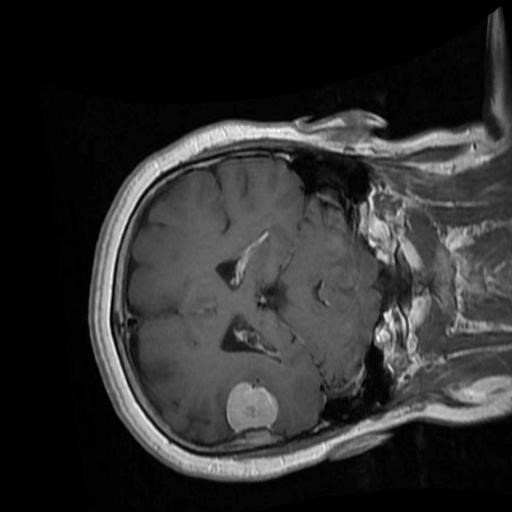
Label: brain_menin